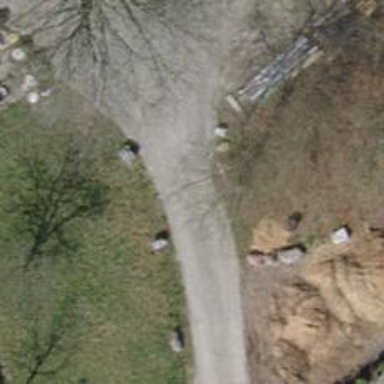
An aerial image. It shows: Service road with paving stones.